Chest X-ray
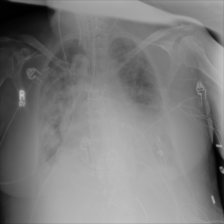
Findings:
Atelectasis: negative
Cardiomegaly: negative
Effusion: positive
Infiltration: positive
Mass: negative
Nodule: negative
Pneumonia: negative
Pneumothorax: negative
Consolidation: negative
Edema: positive
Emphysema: negative
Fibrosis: negative
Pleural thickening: negative
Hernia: negative